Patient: sex M, age 55
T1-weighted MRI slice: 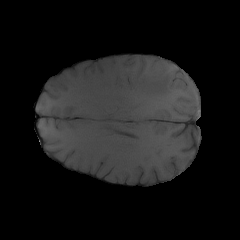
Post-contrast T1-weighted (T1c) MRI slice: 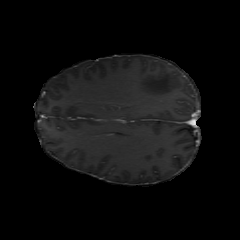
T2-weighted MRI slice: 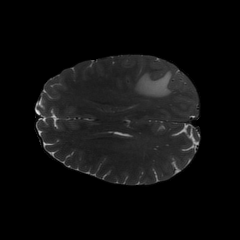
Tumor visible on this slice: yes
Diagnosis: Glioblastoma, IDH-wildtype
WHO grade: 4